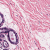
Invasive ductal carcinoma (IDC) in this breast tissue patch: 0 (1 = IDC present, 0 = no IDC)